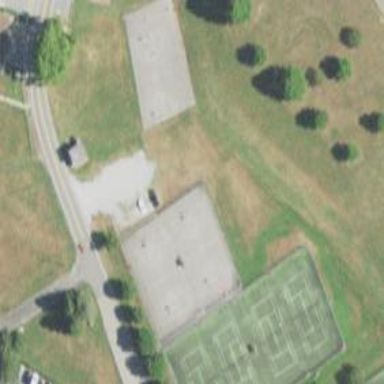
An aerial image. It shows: Sports center with basketball court surrounded by fence.